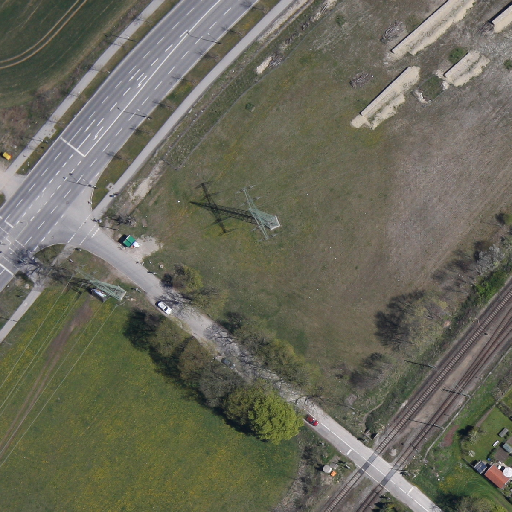
Referring expression: car in the parking area